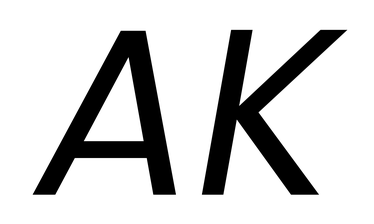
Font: Poppins-Italic